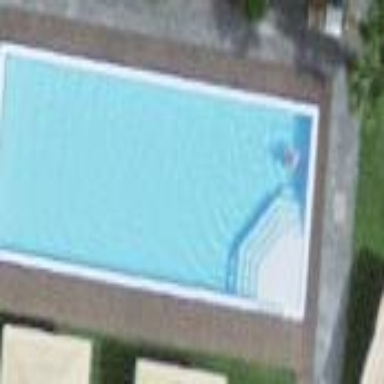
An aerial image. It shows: Swimming pool located in leisure land.